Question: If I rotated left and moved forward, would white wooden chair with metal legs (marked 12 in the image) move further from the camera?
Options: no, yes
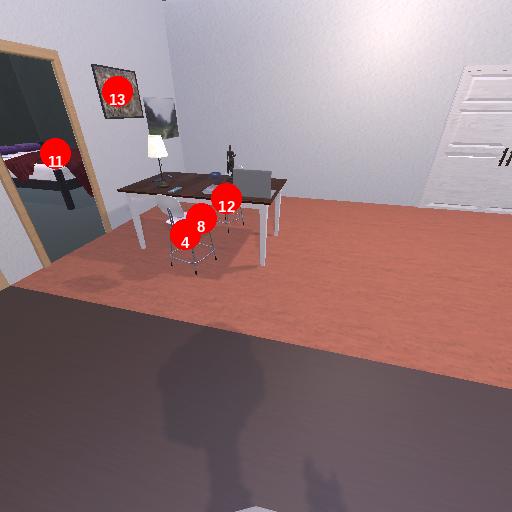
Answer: no